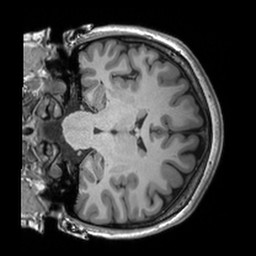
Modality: T1w
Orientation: coronal
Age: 23
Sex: female
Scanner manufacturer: siemens
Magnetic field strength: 3 T
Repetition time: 2.53 s
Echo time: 0.00298 s